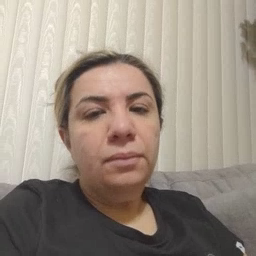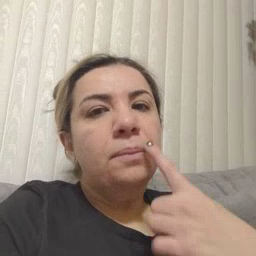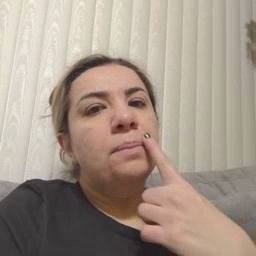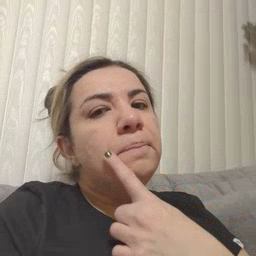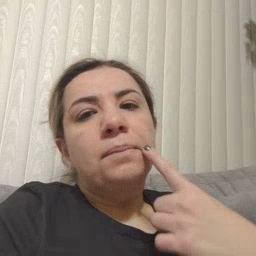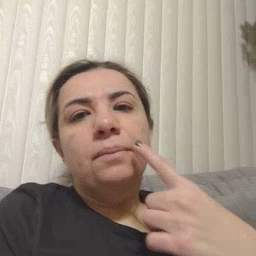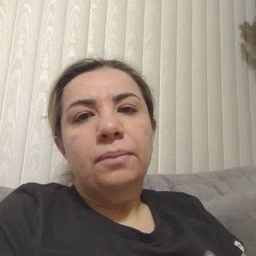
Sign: mouth